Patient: sex M, age 37
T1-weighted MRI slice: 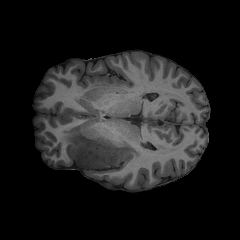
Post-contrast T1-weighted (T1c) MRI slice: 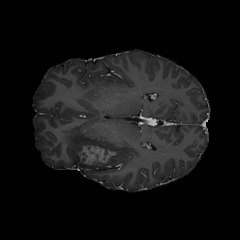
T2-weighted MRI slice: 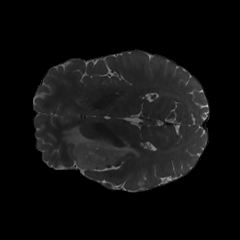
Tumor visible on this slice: yes
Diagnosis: Astrocytoma, IDH-mutant
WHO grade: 4